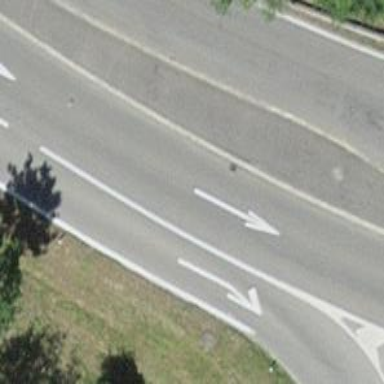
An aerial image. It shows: Primary link road with asphalt surface.